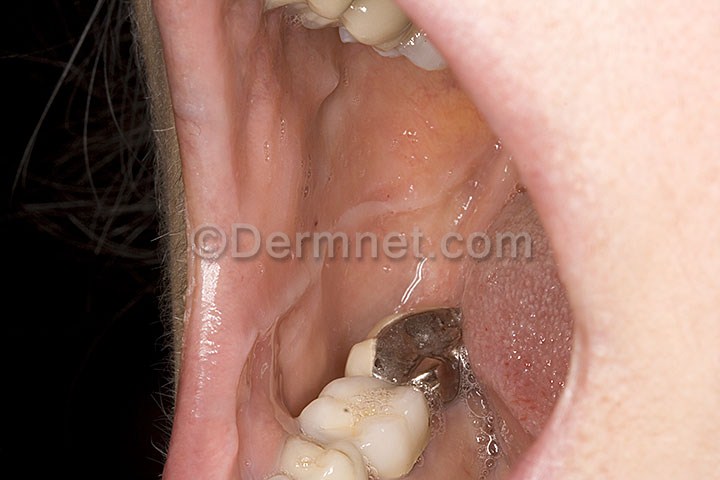
Disease: Psoriasis pictures Lichen Planus and related diseases